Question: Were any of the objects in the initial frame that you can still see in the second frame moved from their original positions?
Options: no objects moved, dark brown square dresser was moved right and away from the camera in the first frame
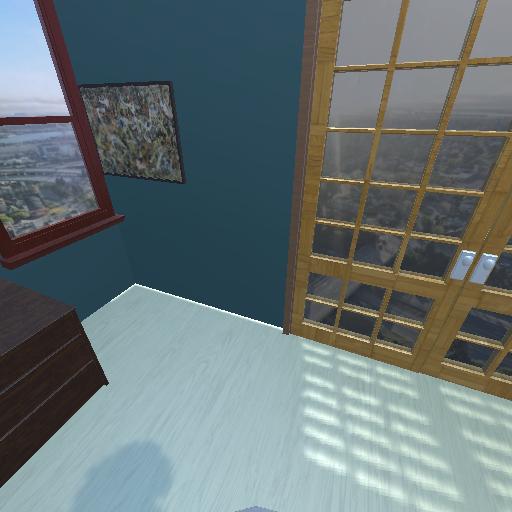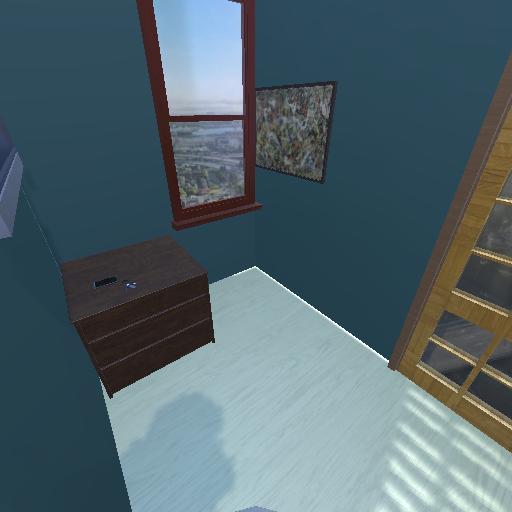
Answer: no objects moved